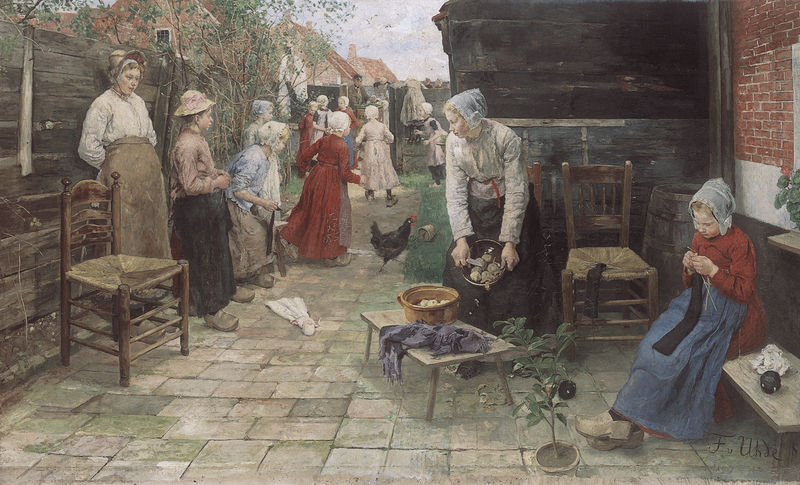
Titel: Der Leierkastenmann kommt
Künstler: Fritz von Uhde
Standort: Hamburg
Institution: Kunsthalle
Schlagwörter: baum, blau, dunkel, gemälde, gruppe, himmel, schatten, weiß, wolken, bäume, frauen, grün, menschen, mädchen, sitzen, stadt, wäsche, äste, braun, damen, fenster, frau, grau, hell, holz, hut, kleid, kleider, licht, reden, schwarz, strasse, stuhl, stühle, tisch, dach, gras, haus, rasen, rot, schal, tier, tiere, tuch, wiese, wolke, zaun, haube, leute, malerei, meschen, rock, alt, wand, kleidung, mensch, schale, schüssel, stehen, stein, steine, bild, holland, niederlande, signatur, ast, häuser, natur, strauch, busch, boden, land, realismus, stoff, kind, pflanze, pflanzen, arbeit, bauern, genre, kinder, schornstein, garten, blumentopf, kopfbedeckung, schürze, topf, magd, genremalerei, pflaster, unterhaltung, schuhe, arbeiten, bäuerin, bäuerinnen, laufen, dorf, dächer, mauer, ziegel, lila, violett, backstein, bauernhof, hof, holzzaun, markt, bank, vorbereitung, essen, olive, spielen, handarbeit, kopftuch, nähen, näherinnen, stricken, wolle, tusch, korb, socke, socken, bauer, hinterhof, veranda, fliesen, kopfsteinpflaster, treffen, fass, hauben, schuh, lorbeer, mahl, liebermann, puppe, tracht, küche, ziegeln, ländlich, mauern, kartoffel, kartoffeln, fensterbank, platten, kochen, ankunft, hahn, holzwand, weinfass, huhn, hausarbeit, eimer, klettern, steinplatten, olivenbaum, tonne, haushalt, henne, holzschuhe, hühner, holzschuh, pilz, hofgarten, ziegelmauer, strickzeug, schälen, umdrehen, wäscherin, dorfleben, uhde, ficken, steinfliesen, spielende kinder, steinplatte, strickende, strickt, clogs, pflasterung, hohn, clog, stricknadel, fritz von uhde, landfrauen, mädchens, strickende frau, eierverkauf, dord, margd, holzsschuhe